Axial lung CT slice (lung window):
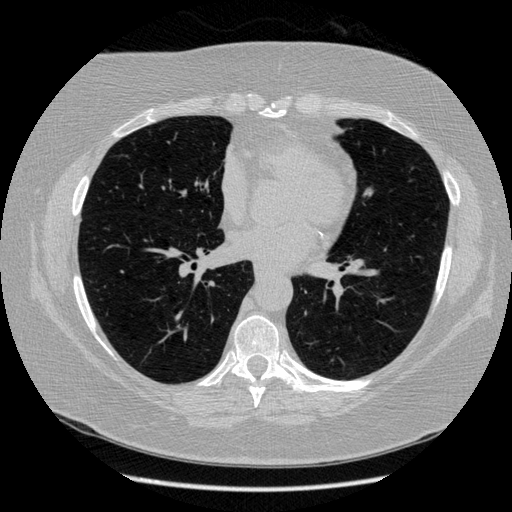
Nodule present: no